Aerial crown-view tile of a tropical tree (Barro Colorado Island, Panama), acquired 20240813:
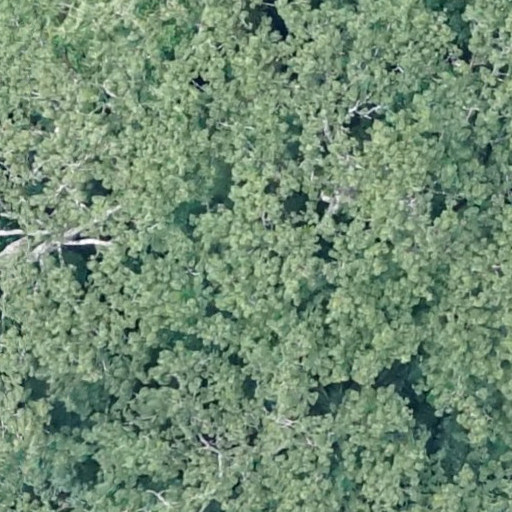
Species: Ceiba pentandra
GBIF accepted scientific name: Ceiba pentandra
Crown area: 945.186 m²